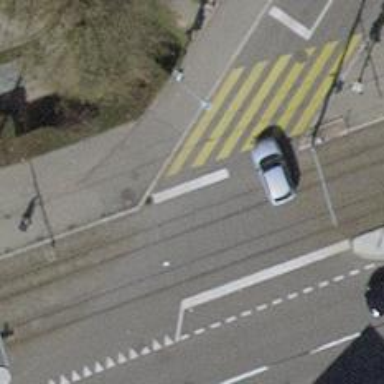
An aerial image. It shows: Tram level crossing on railway.